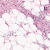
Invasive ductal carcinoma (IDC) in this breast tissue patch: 1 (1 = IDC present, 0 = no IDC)